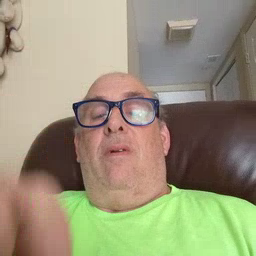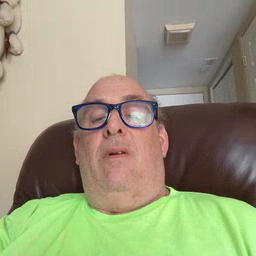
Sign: giraffe